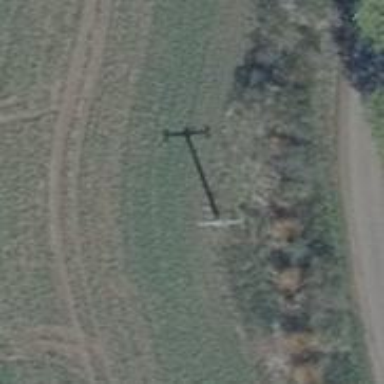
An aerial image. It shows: Minor power line.